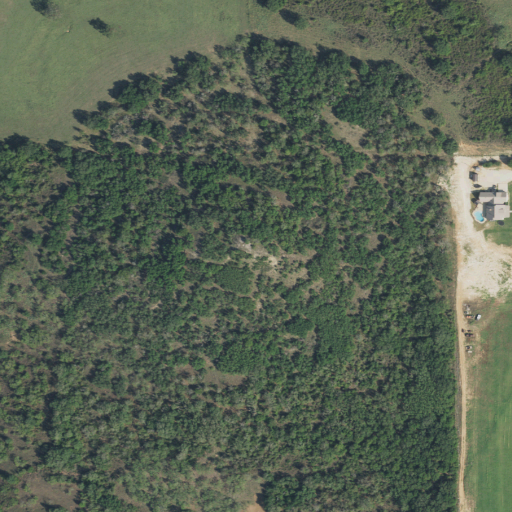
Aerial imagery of mountain in Texas named Coyote Peak containing deciduous forest, grassland, evergreen forest, shrub, and cultivated crops